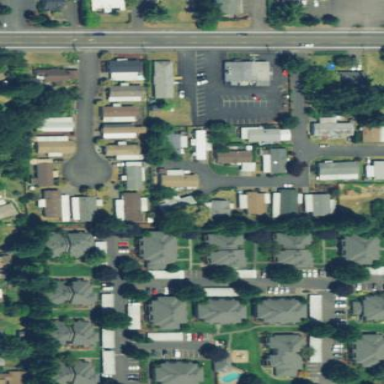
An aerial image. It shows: Residential area designated as trailer park.